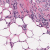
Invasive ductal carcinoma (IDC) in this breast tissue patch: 0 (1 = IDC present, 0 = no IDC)